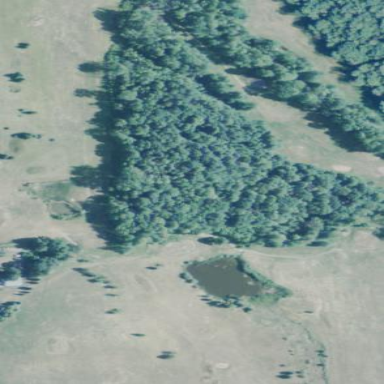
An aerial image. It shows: Golf course.